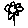
Label: flower